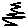
Label: zigzag